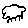
Label: cloud